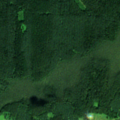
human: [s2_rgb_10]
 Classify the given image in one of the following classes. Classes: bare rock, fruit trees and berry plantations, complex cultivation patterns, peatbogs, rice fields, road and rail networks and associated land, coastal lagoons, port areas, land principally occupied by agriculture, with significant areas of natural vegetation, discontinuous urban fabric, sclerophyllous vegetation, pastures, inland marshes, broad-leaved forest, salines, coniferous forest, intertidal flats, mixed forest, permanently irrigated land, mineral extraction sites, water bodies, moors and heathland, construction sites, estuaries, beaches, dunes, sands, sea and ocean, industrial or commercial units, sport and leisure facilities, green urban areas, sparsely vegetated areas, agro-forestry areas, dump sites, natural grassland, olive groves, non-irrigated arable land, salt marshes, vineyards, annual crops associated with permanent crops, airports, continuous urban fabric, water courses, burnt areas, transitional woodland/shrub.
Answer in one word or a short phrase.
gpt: land principally occupied by agriculture, with significant areas of natural vegetation, coniferous forest, mixed forest